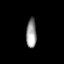
Tissue: prostate
Cell type: Fibroblasts
Senescence score: 0.6865
Nuclear area (px): 294
Mean DAPI intensity: 152.262